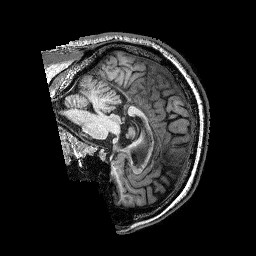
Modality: T1w
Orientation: sagittal
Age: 46
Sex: male
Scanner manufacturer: siemens
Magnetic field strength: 3 T
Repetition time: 2.25 s
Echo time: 0.00452 s